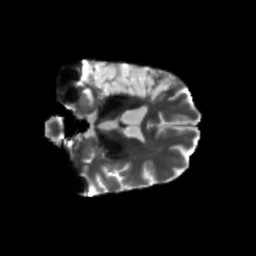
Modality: T2w
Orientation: coronal
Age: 56
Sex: male
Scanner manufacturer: siemens
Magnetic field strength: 3 T
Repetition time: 5.47 s
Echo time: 0.0854 s